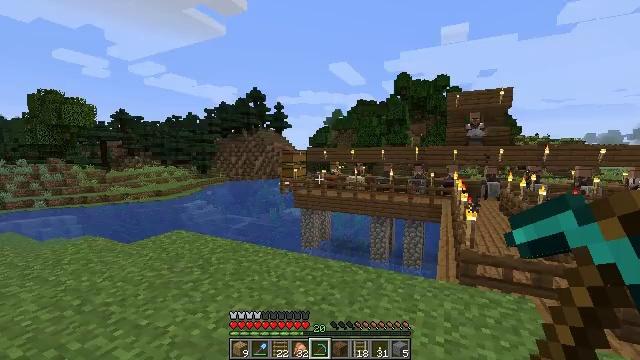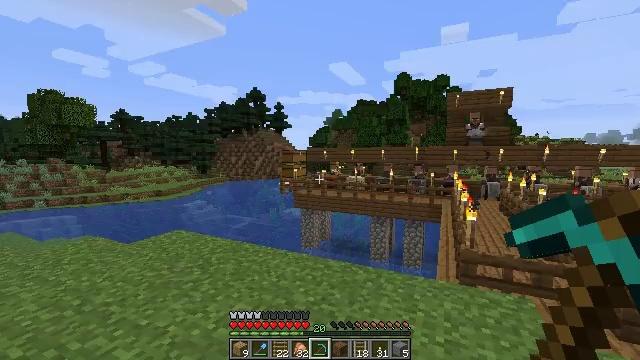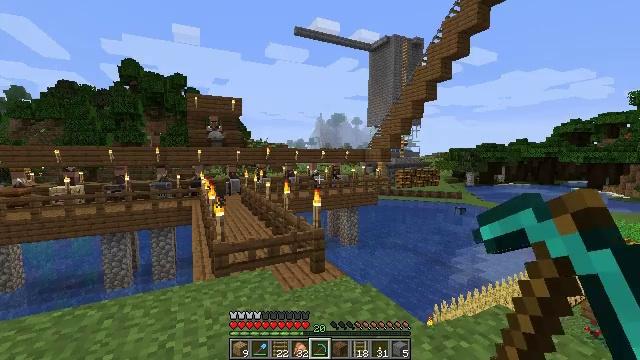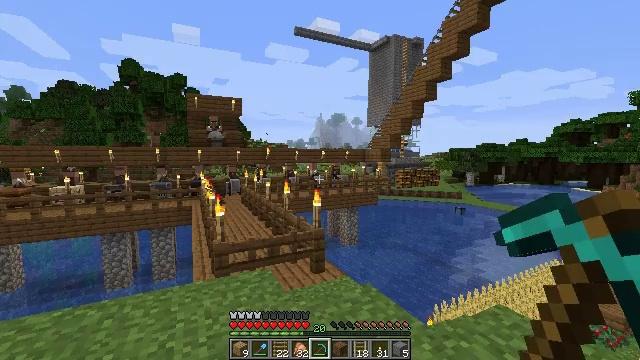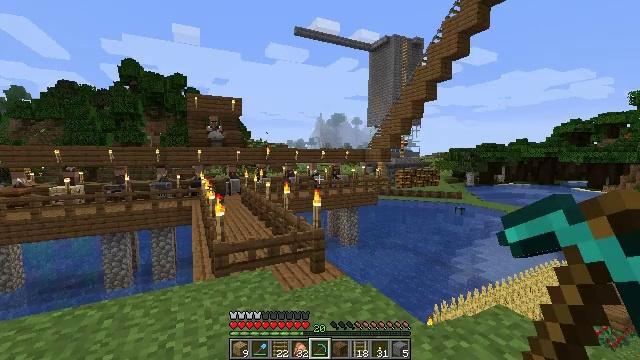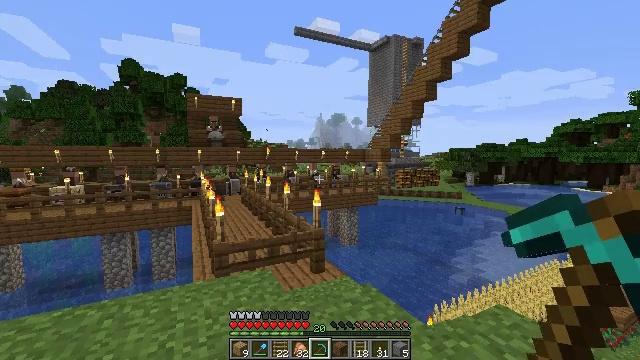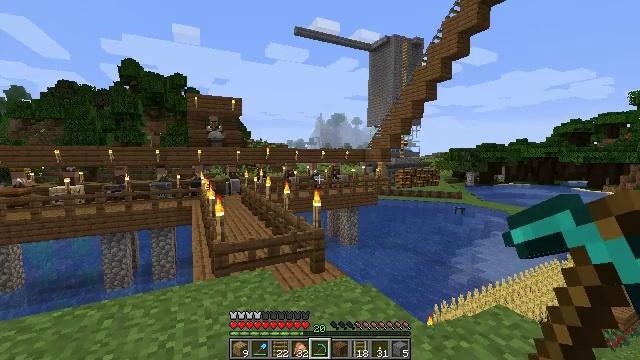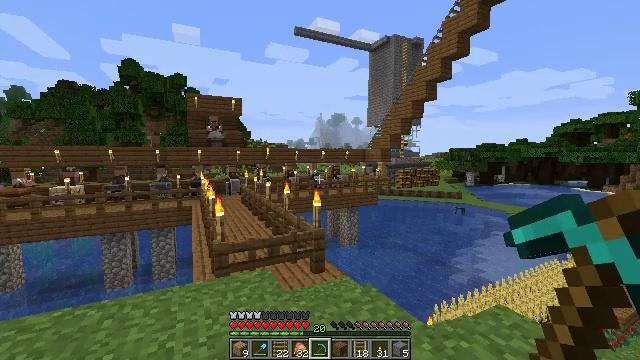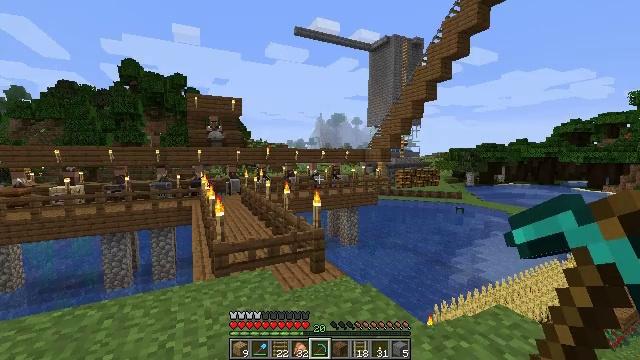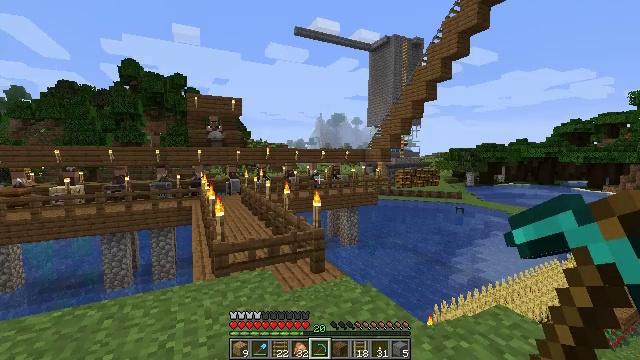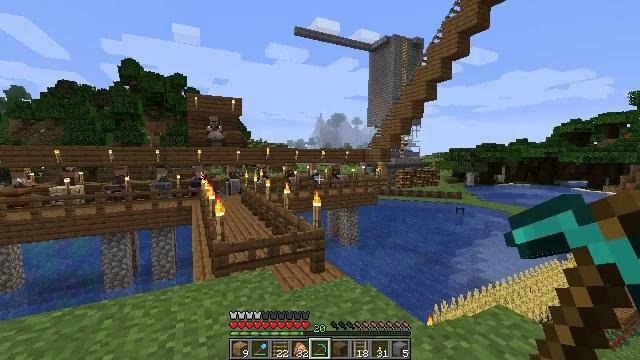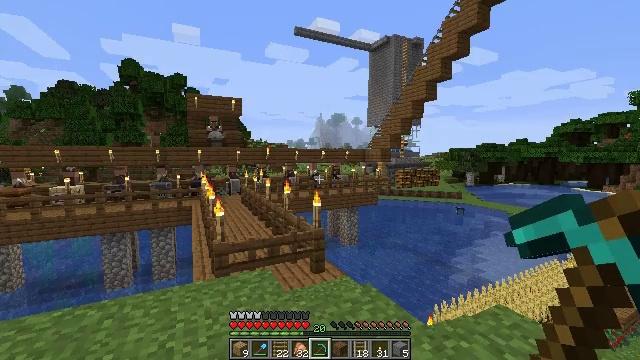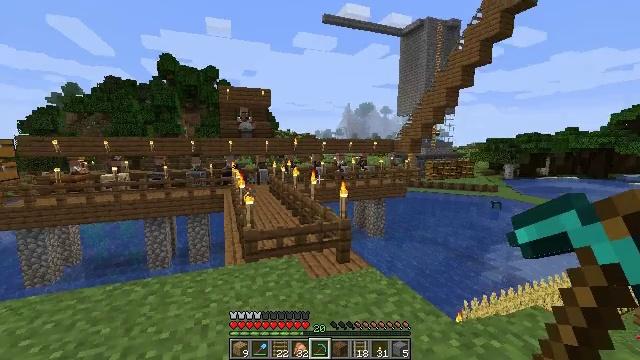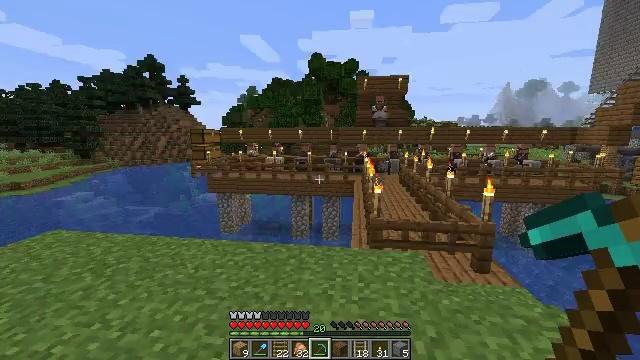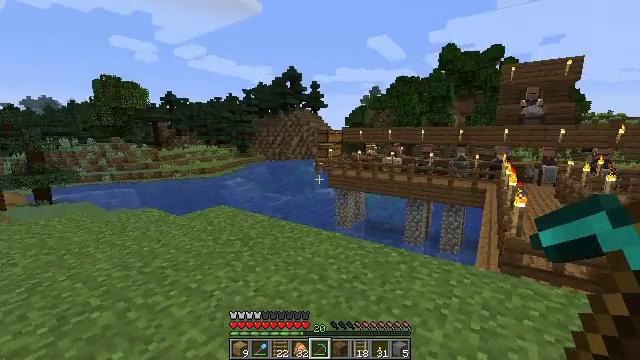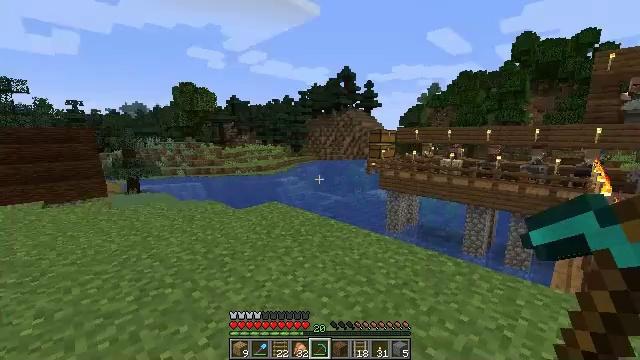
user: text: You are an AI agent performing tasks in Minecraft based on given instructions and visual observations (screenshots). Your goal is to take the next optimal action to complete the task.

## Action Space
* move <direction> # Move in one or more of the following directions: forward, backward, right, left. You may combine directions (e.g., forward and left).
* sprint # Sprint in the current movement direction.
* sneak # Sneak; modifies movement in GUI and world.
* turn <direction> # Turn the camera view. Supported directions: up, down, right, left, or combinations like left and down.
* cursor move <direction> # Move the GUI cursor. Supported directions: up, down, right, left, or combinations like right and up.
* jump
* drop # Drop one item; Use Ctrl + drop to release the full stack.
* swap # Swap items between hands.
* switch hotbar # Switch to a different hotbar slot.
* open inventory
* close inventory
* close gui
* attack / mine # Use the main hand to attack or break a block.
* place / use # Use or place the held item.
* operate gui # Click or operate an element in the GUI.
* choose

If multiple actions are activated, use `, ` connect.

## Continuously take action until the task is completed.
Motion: motion action
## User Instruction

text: Smelt clay in the furnace to get a brick.
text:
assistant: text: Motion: no_op
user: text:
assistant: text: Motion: turn right
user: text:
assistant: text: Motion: no_op
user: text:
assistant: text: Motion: no_op
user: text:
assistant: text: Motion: no_op
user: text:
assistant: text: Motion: no_op
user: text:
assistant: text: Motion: no_op
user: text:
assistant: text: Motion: no_op
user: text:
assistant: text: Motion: no_op
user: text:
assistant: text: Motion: no_op
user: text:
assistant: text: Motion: no_op
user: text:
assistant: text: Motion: turn left and down
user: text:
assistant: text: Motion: turn left and down
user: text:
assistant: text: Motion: turn left
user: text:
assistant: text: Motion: turn left
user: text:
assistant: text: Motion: no_op
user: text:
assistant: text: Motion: no_op
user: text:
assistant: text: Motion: no_op
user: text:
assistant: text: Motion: no_op
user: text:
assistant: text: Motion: no_op
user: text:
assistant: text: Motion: turn right
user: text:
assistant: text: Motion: turn right
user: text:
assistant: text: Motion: turn right
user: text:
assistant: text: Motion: turn right
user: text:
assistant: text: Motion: turn right
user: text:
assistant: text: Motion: no_op
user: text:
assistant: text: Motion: no_op
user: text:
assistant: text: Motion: no_op
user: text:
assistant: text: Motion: no_op
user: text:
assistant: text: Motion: no_op